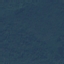
Label: Forest